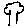
Label: tree